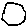
Label: hexagon